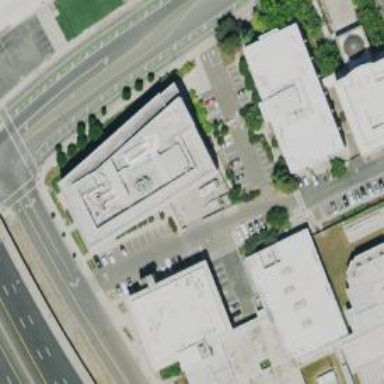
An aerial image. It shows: Government office.